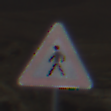
Verkehrszeichen: FussgaengerRechts
Umgebung: Outdoor, Nature
Tageszeit: Midday
Wetter: Clear
Licht: Natural
Jahreszeit: NotSpecified
Kontrast: HighContrast